Question: I am working with codeigniter. Below is my code
'''
public function get_content(){
$this->db->select('*');
$this->db->from('content_table');
$this->db->where('status', "Active");
$this->db->group_by('MONTH(content_publish_date)');
$query = $this->db->get();
return $query->result();
}
'''
I want to extract the rows by month & result will be shown month wise..
But as per the above query i am getting only one row of each month.. i need all the rows to show results monthwise.. Please help.

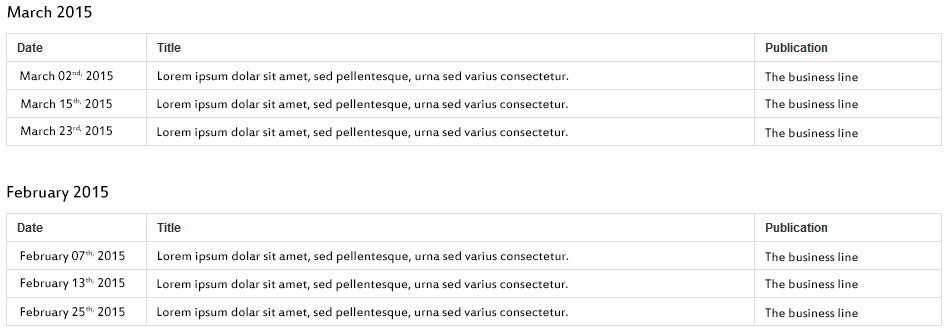
Answer: first of all your where clause has extra parenthesis in statement
'''
$this->db->where('status'), "Active");
'''
change it like this
'''
$this->db->where('status', "Active");
'''
secondly add order by instead of group by , but order by should be on date
'''
$this->db->order_by('DATE(content_publish_date)', 'DESC');
'''
thirdly get current record's month in select as
'''
$this->db->select('*,MONTH(content_publish_date) as content_publish_month');
'''
mean your final query will be
'''
$this->db->select('*,MONTH(content_publish_date) as content_publish_month');
$this->db->from('content_table');
$this->db->where('status', "Active");
$this->db->order_by('DATE(content_publish_date)', 'DESC');
$query = $this->db->get();
return $query->result_array();
'''
then in view you will have to add a variable which will check if month is same as previous record's month then just show record else show month header too e.g:
'''
$lastMonth = 0;
foreach($result as $oneRec)
{
if(($lastMonth == 0) || ($lastMonth != $oneRec['content_publish_month'])
{
//show header
echo date('F Y', strtotime($row['content_publish_date']));
//check if its first record or not
if($lastMonth != 0)
{
echo '</table>';
}
//then add table start tag
echo = '<table><tr>
<th>Date</th>
<th>Title</th>
<th>Publication</th>
</tr>';
}
//show record here
echo = '<tr>
<td>'.$oneRec['content_publish_date'].'</td>
<td>'.$oneRec['title'].'</td>
<td>'.$oneRec['publication'].'</td>
</tr>';
//then set current record's month as last month as
$lastMonth = $oneRec['content_publish_month'];
}
echo '</table>';
'''